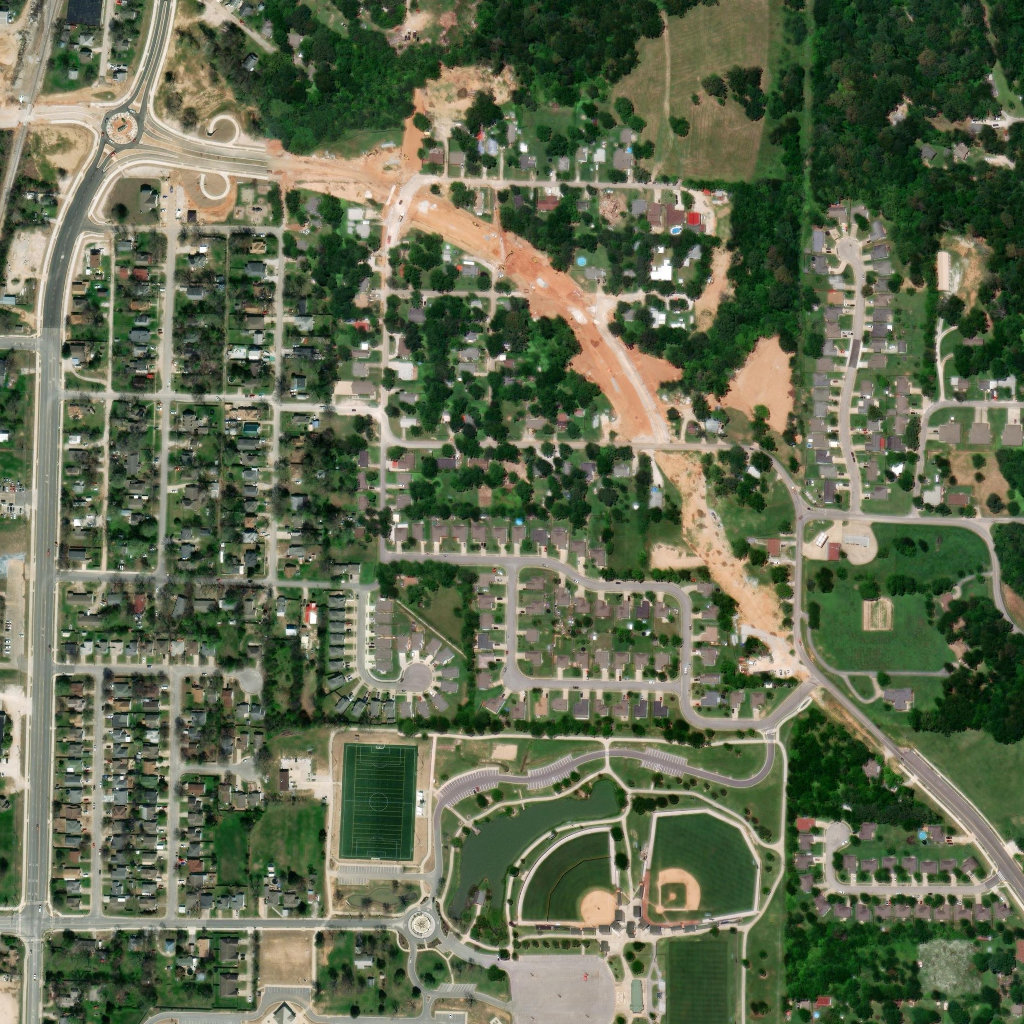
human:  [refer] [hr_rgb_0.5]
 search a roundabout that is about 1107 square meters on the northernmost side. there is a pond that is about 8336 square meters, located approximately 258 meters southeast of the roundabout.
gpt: <box>[[9, 10, 14, 14, 0]]</box>

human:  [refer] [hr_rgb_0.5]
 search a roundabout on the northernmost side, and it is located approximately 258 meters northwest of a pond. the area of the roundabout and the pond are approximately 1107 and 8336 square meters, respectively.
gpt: <box>[[9, 10, 14, 15, 0]]</box>

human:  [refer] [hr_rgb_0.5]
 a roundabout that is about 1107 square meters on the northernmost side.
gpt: <box>[[9, 9, 14, 14, 0]]</box>